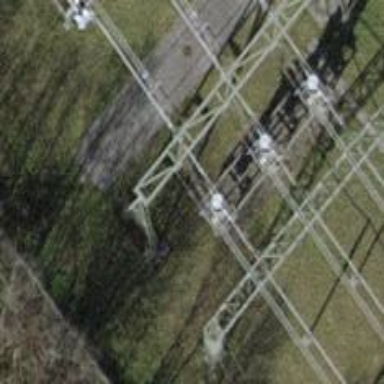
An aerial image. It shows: Busbar power line.